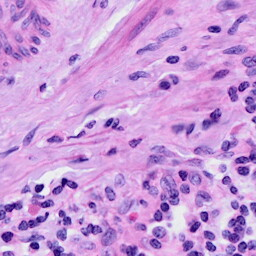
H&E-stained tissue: Cervix